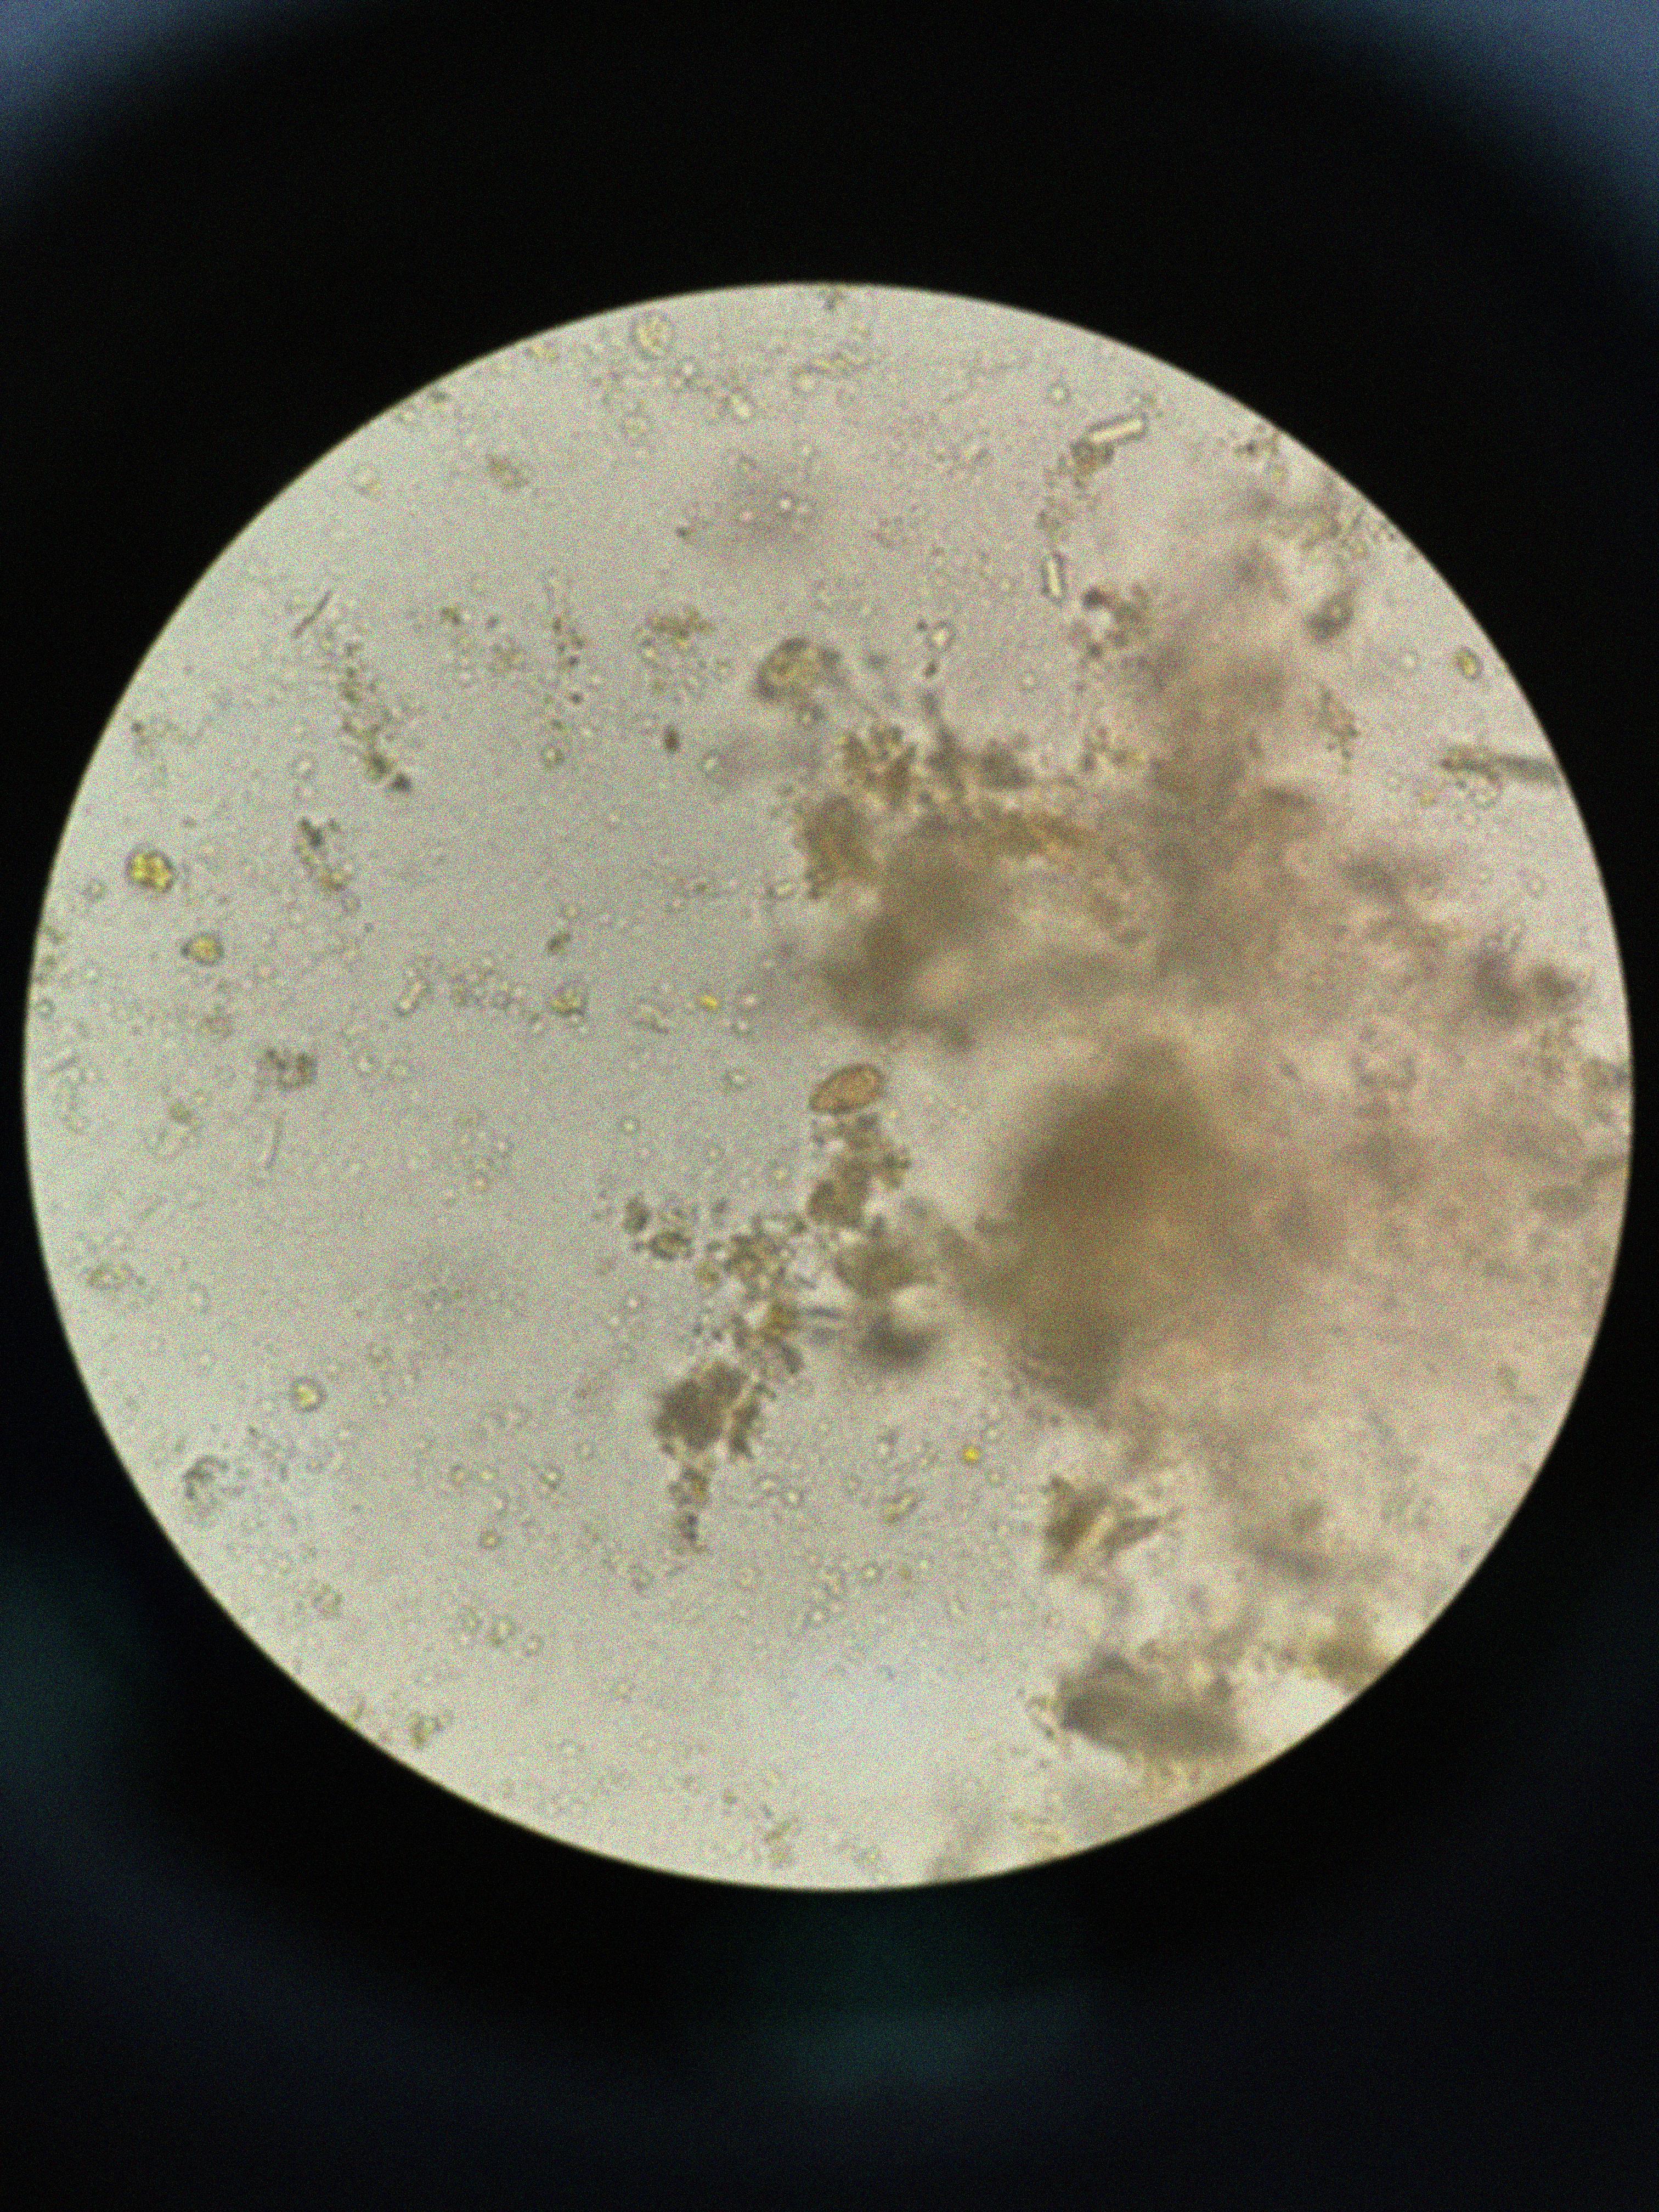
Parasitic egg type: Opisthorchis viverrine